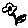
Label: flower